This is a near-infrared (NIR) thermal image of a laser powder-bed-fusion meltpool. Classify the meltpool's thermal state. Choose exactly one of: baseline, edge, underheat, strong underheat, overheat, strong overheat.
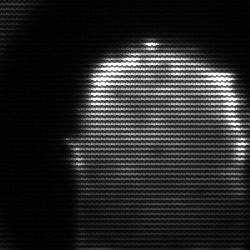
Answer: baseline